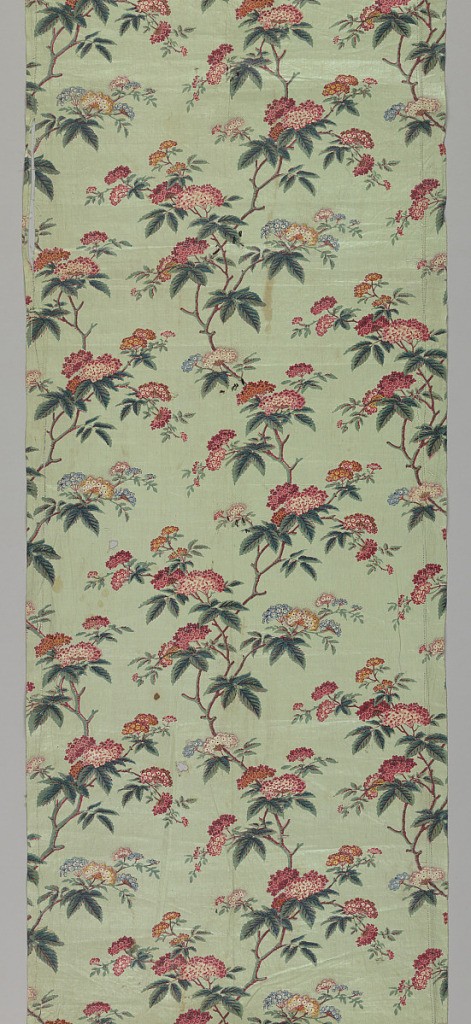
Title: Textile
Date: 1850–1900
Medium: cotton Technique: block and roller printed, glazed
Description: Flowering branches in shades of red, green, yellow, and blue on a pale green ground.